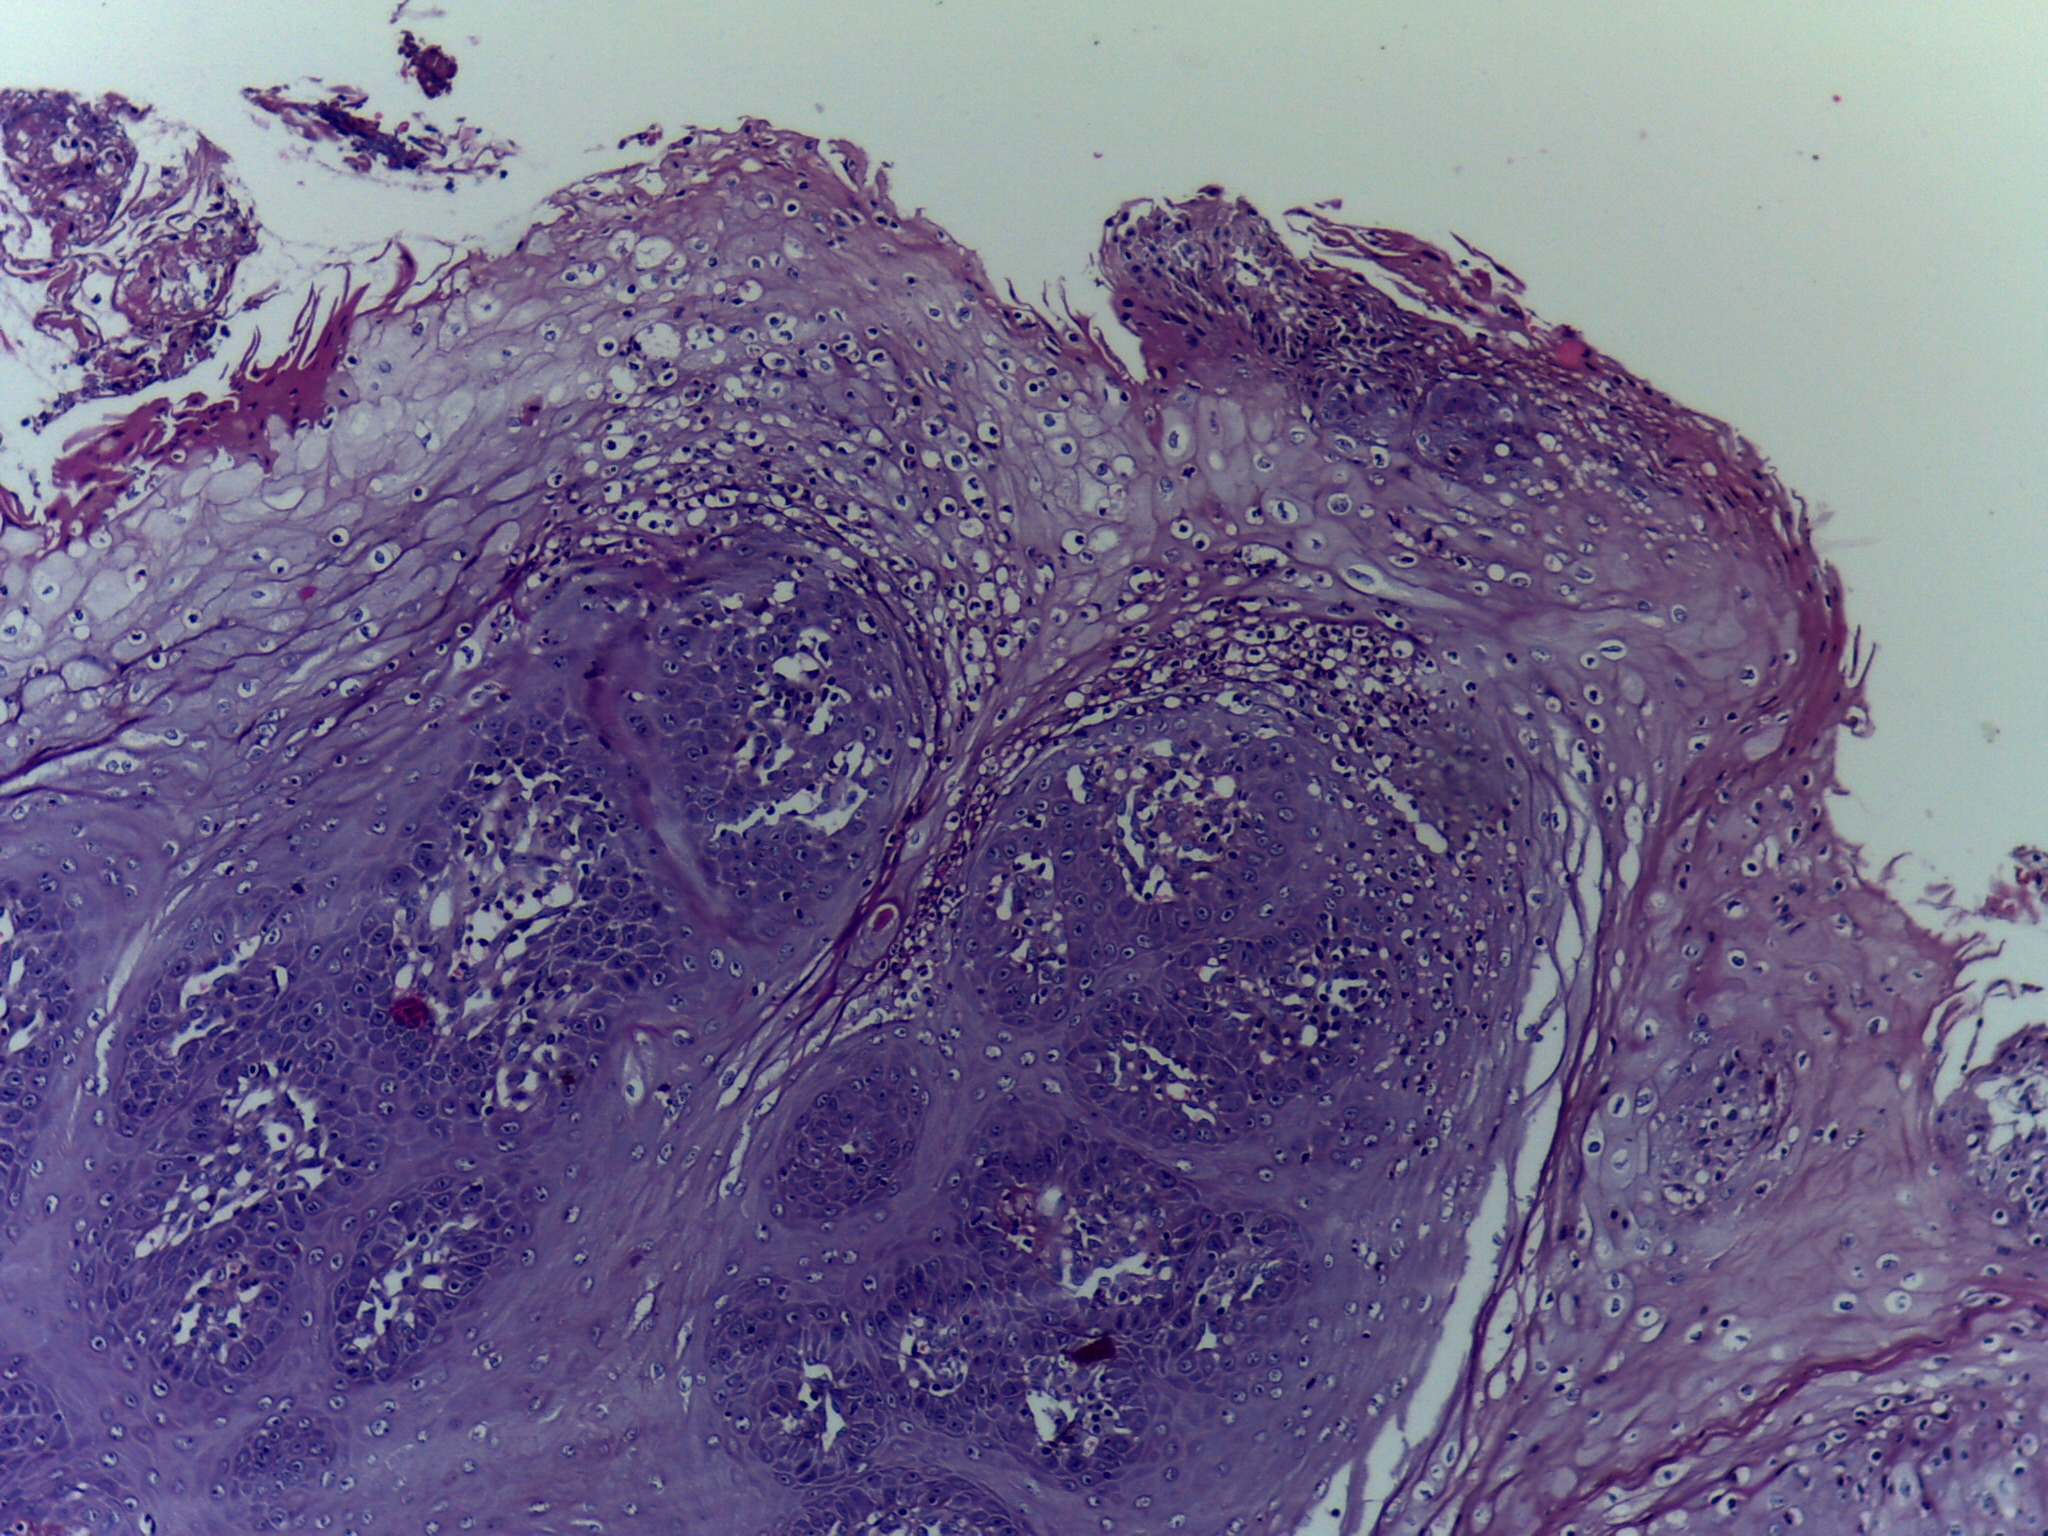
Diagnosis: OSCC